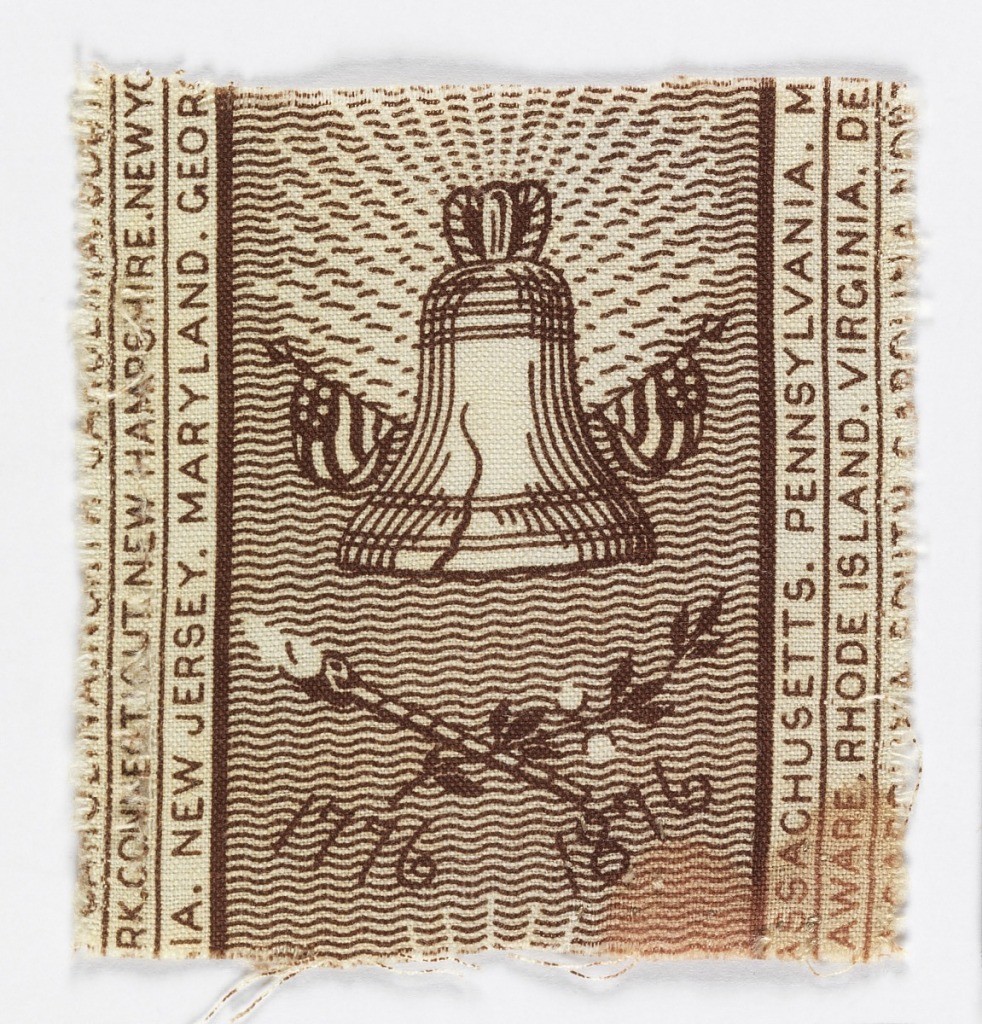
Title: Fragment
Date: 1876
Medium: cotton Technique: printed
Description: Small centennial print showing the Liberty Bell with "1776-1876" below, and the names of states at sides.